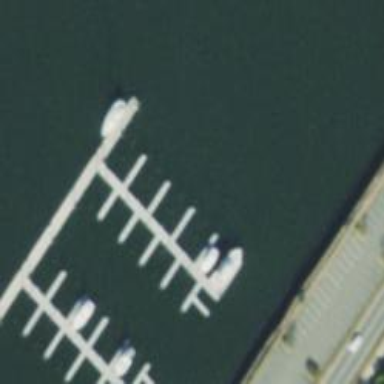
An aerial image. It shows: Pier with mooring facilities.